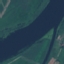
Land use / land cover: River